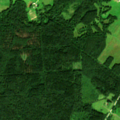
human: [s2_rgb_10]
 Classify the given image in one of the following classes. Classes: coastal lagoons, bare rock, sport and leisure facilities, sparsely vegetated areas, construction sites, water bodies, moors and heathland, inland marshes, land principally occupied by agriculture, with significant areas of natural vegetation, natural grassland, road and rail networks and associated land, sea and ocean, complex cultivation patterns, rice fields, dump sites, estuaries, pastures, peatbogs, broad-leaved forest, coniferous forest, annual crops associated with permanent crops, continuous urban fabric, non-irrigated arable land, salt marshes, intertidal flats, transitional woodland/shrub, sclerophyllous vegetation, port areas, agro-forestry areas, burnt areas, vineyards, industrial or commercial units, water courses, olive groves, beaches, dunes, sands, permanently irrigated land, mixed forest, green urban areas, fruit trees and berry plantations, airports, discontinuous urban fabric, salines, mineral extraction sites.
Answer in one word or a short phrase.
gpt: discontinuous urban fabric, non-irrigated arable land, pastures, land principally occupied by agriculture, with significant areas of natural vegetation, broad-leaved forest, coniferous forest, mixed forest